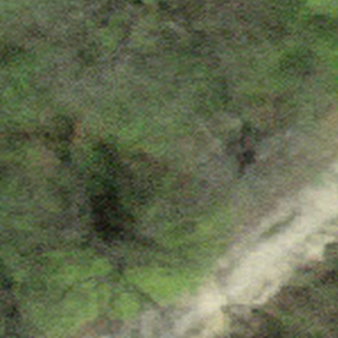
Label: other